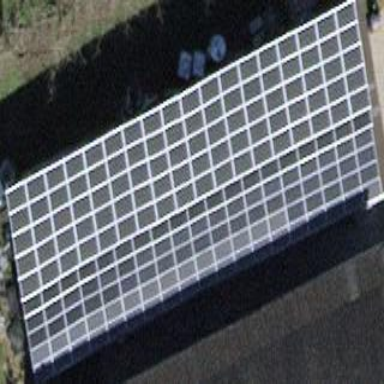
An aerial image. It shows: Solar photovoltaic panel generating electricity through small installation.